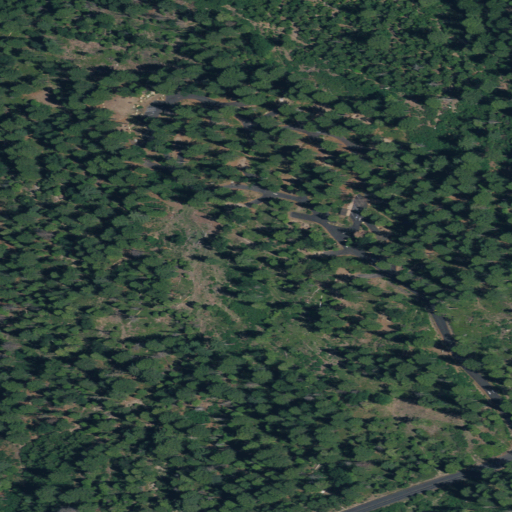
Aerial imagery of plain(s) in California named Pedro Flat containing only evergreen forest